Aerial crown-view tile of a tropical tree (Barro Colorado Island, Panama), acquired 20250715:
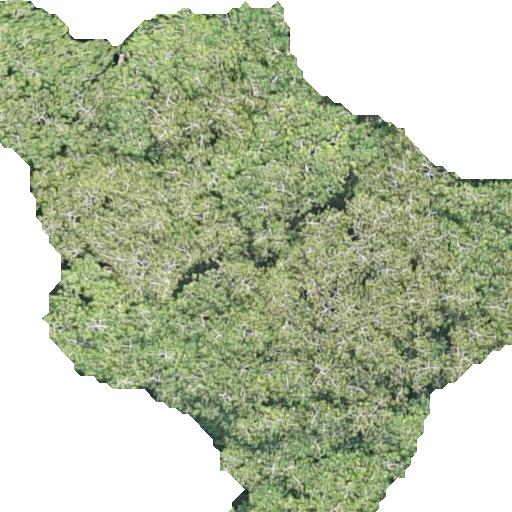
Species: Virola surinamensis
GBIF accepted scientific name: Virola surinamensis
Crown area: 285.796 m²